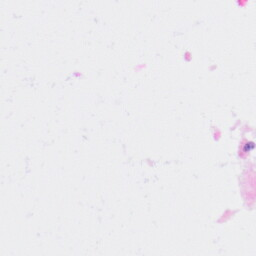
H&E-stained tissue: Kidney